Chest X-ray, AP view. Patient: 53 years old, sex M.
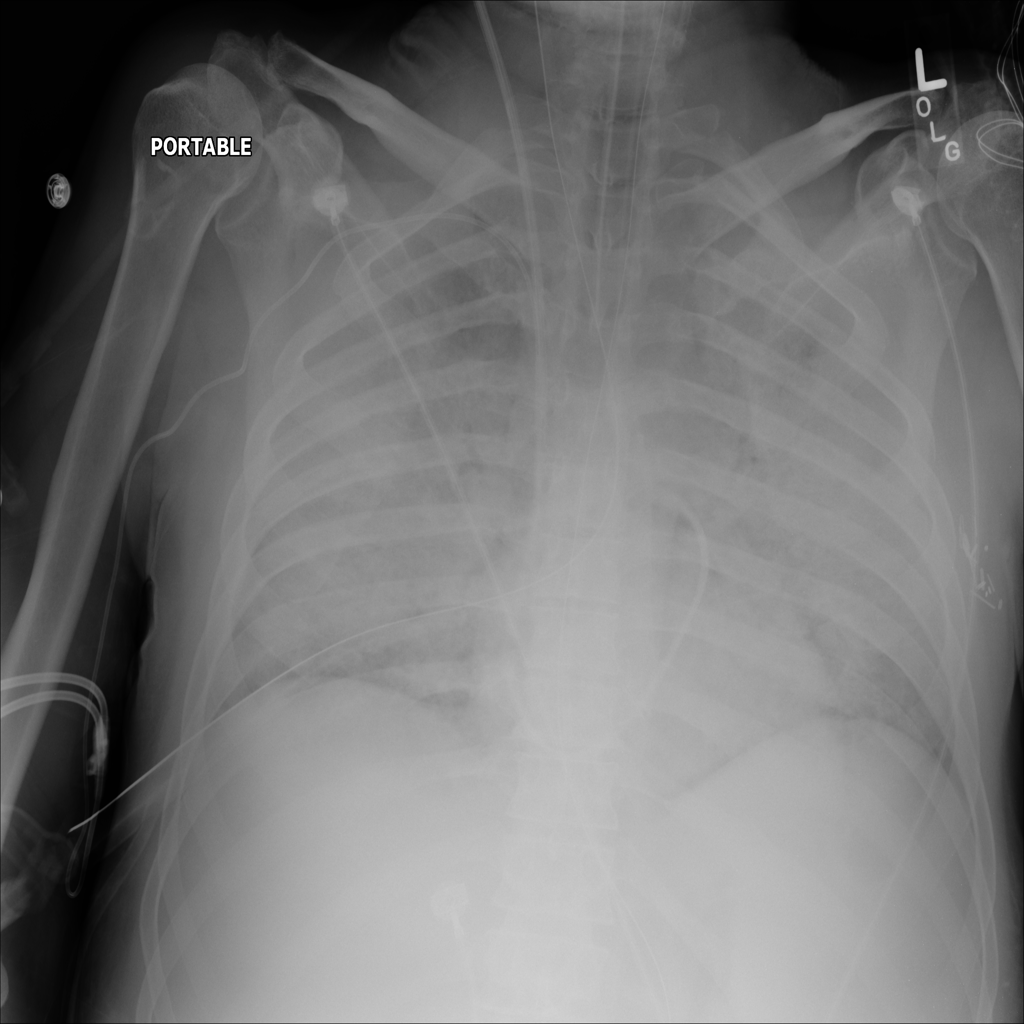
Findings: Edema